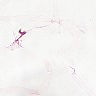
Metastatic tissue present: yes